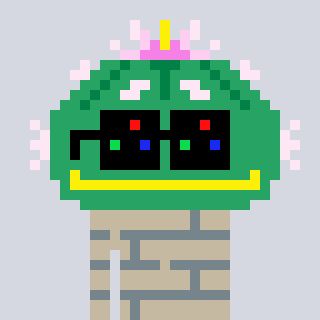
a pixel art character with square black sunglasses, a peyote-shaped head and a bege-colored body on a cool background